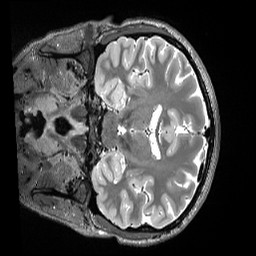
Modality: T2w
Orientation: coronal
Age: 34
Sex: female
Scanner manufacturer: siemens
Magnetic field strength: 3 T
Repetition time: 3.2 s
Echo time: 0.563 s